Question: I'm trying to figure an algorithm for changing the base of the numeric binary trees.
For example, lets say I have a set of trees in base of 8 and the main root is 4, and I need to scan the tree and change it to base of 5 (I can assume that the tree can be changed)

I can't seem to come up with the formula, I know I must do it using recursion, but as soon as I change 1 root, im loosing all connections for it's sons.
How can I handle this?
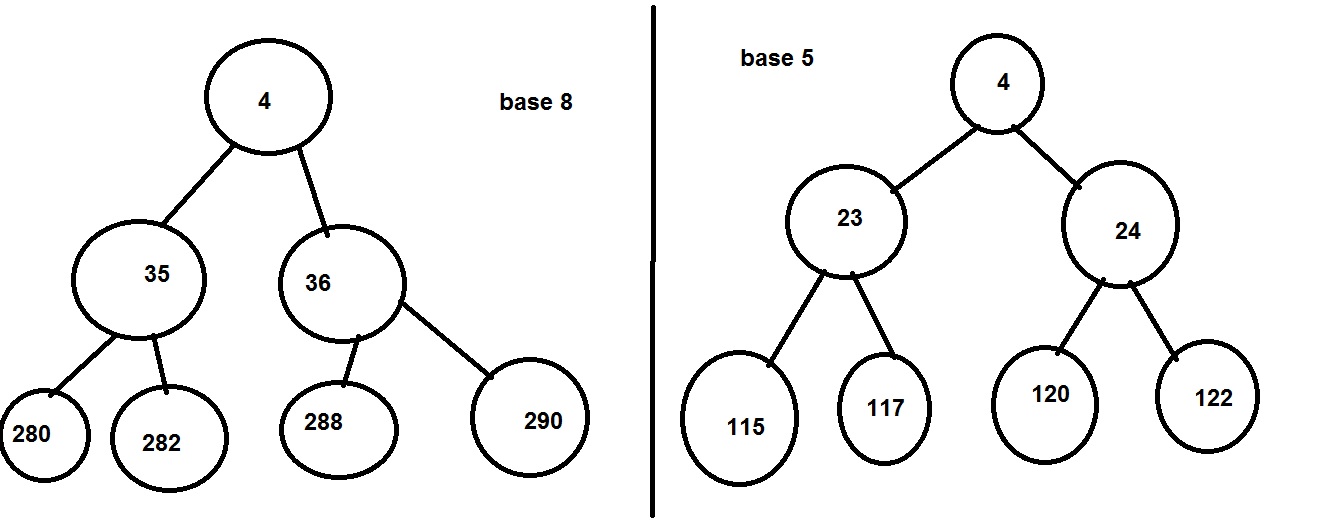
Answer: Here is pseudo code for doing it:-
'''
void preorder(node* p) {
if(p==null)
return
p->data = change_base(p->data,oldbase,newbase);
preorder(p->left);
preorder(p->right);
}
int change_base(int k,int old,int new) {
base10 = 0;
while(k>0) {
base10 = base10*old + k%10;
k = k/10;
}
newbase = 0;
while(base10>0) {
r = base10%new;
newbase = newbase*10 + r;
base10 = base10/10;
}
return(newbase);
}
'''